Question: I'm a newbie into web designing and I am already stuck. I am using Joomla to make a website and I am trying to make divs as shown below

I saw codes that could do this by setting width in %.
What I want to do is
'''
* Div 1 can be as wide as its contents (picture mostly) <br>
* Div 2 is the header and is usually single line <br>
* Div 3 is the body and no matter how long it is, it should not come below Div 1. So basically Div 1 should be as long as the container.
'''
This is probably a very silly question but I have no idea how to do this.
Thank you for your time in advance.
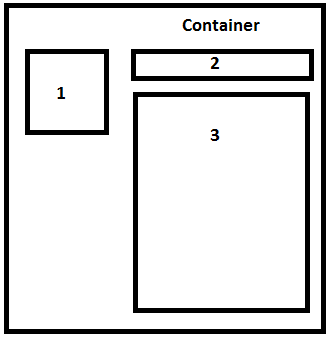
Answer: I would not allow the sidebar to be as wide as the content. If you have images, make images fill a defined width (even if you have it be a proportion of the page, in %). The risk with this is that if your image is wider it will affect your page design.
Here is a quick example of what you are trying to achieve:
'''
<html>
<head>
<style>
div{
display:block;
margin:0;
padding:0;
}
#div1{
float:left;
width:30%;
padding: 1%;
border:1px solid black
}
#div2{
float:right;
width: 64%;
padding:1%;
border:1px solid red
}
#div3{
float:right;
width: 64%;
padding:1%;
border:1px solid yellow
}
</style>
</head>
<body>
<div id="div1">div 1<br />This is your sidebar</div>
<div id="div2">div 2 <br /> This is your header line</div>
<div id="div3">div 3 <br />This is your body container</div>
</body>
</html>
'''